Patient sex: M
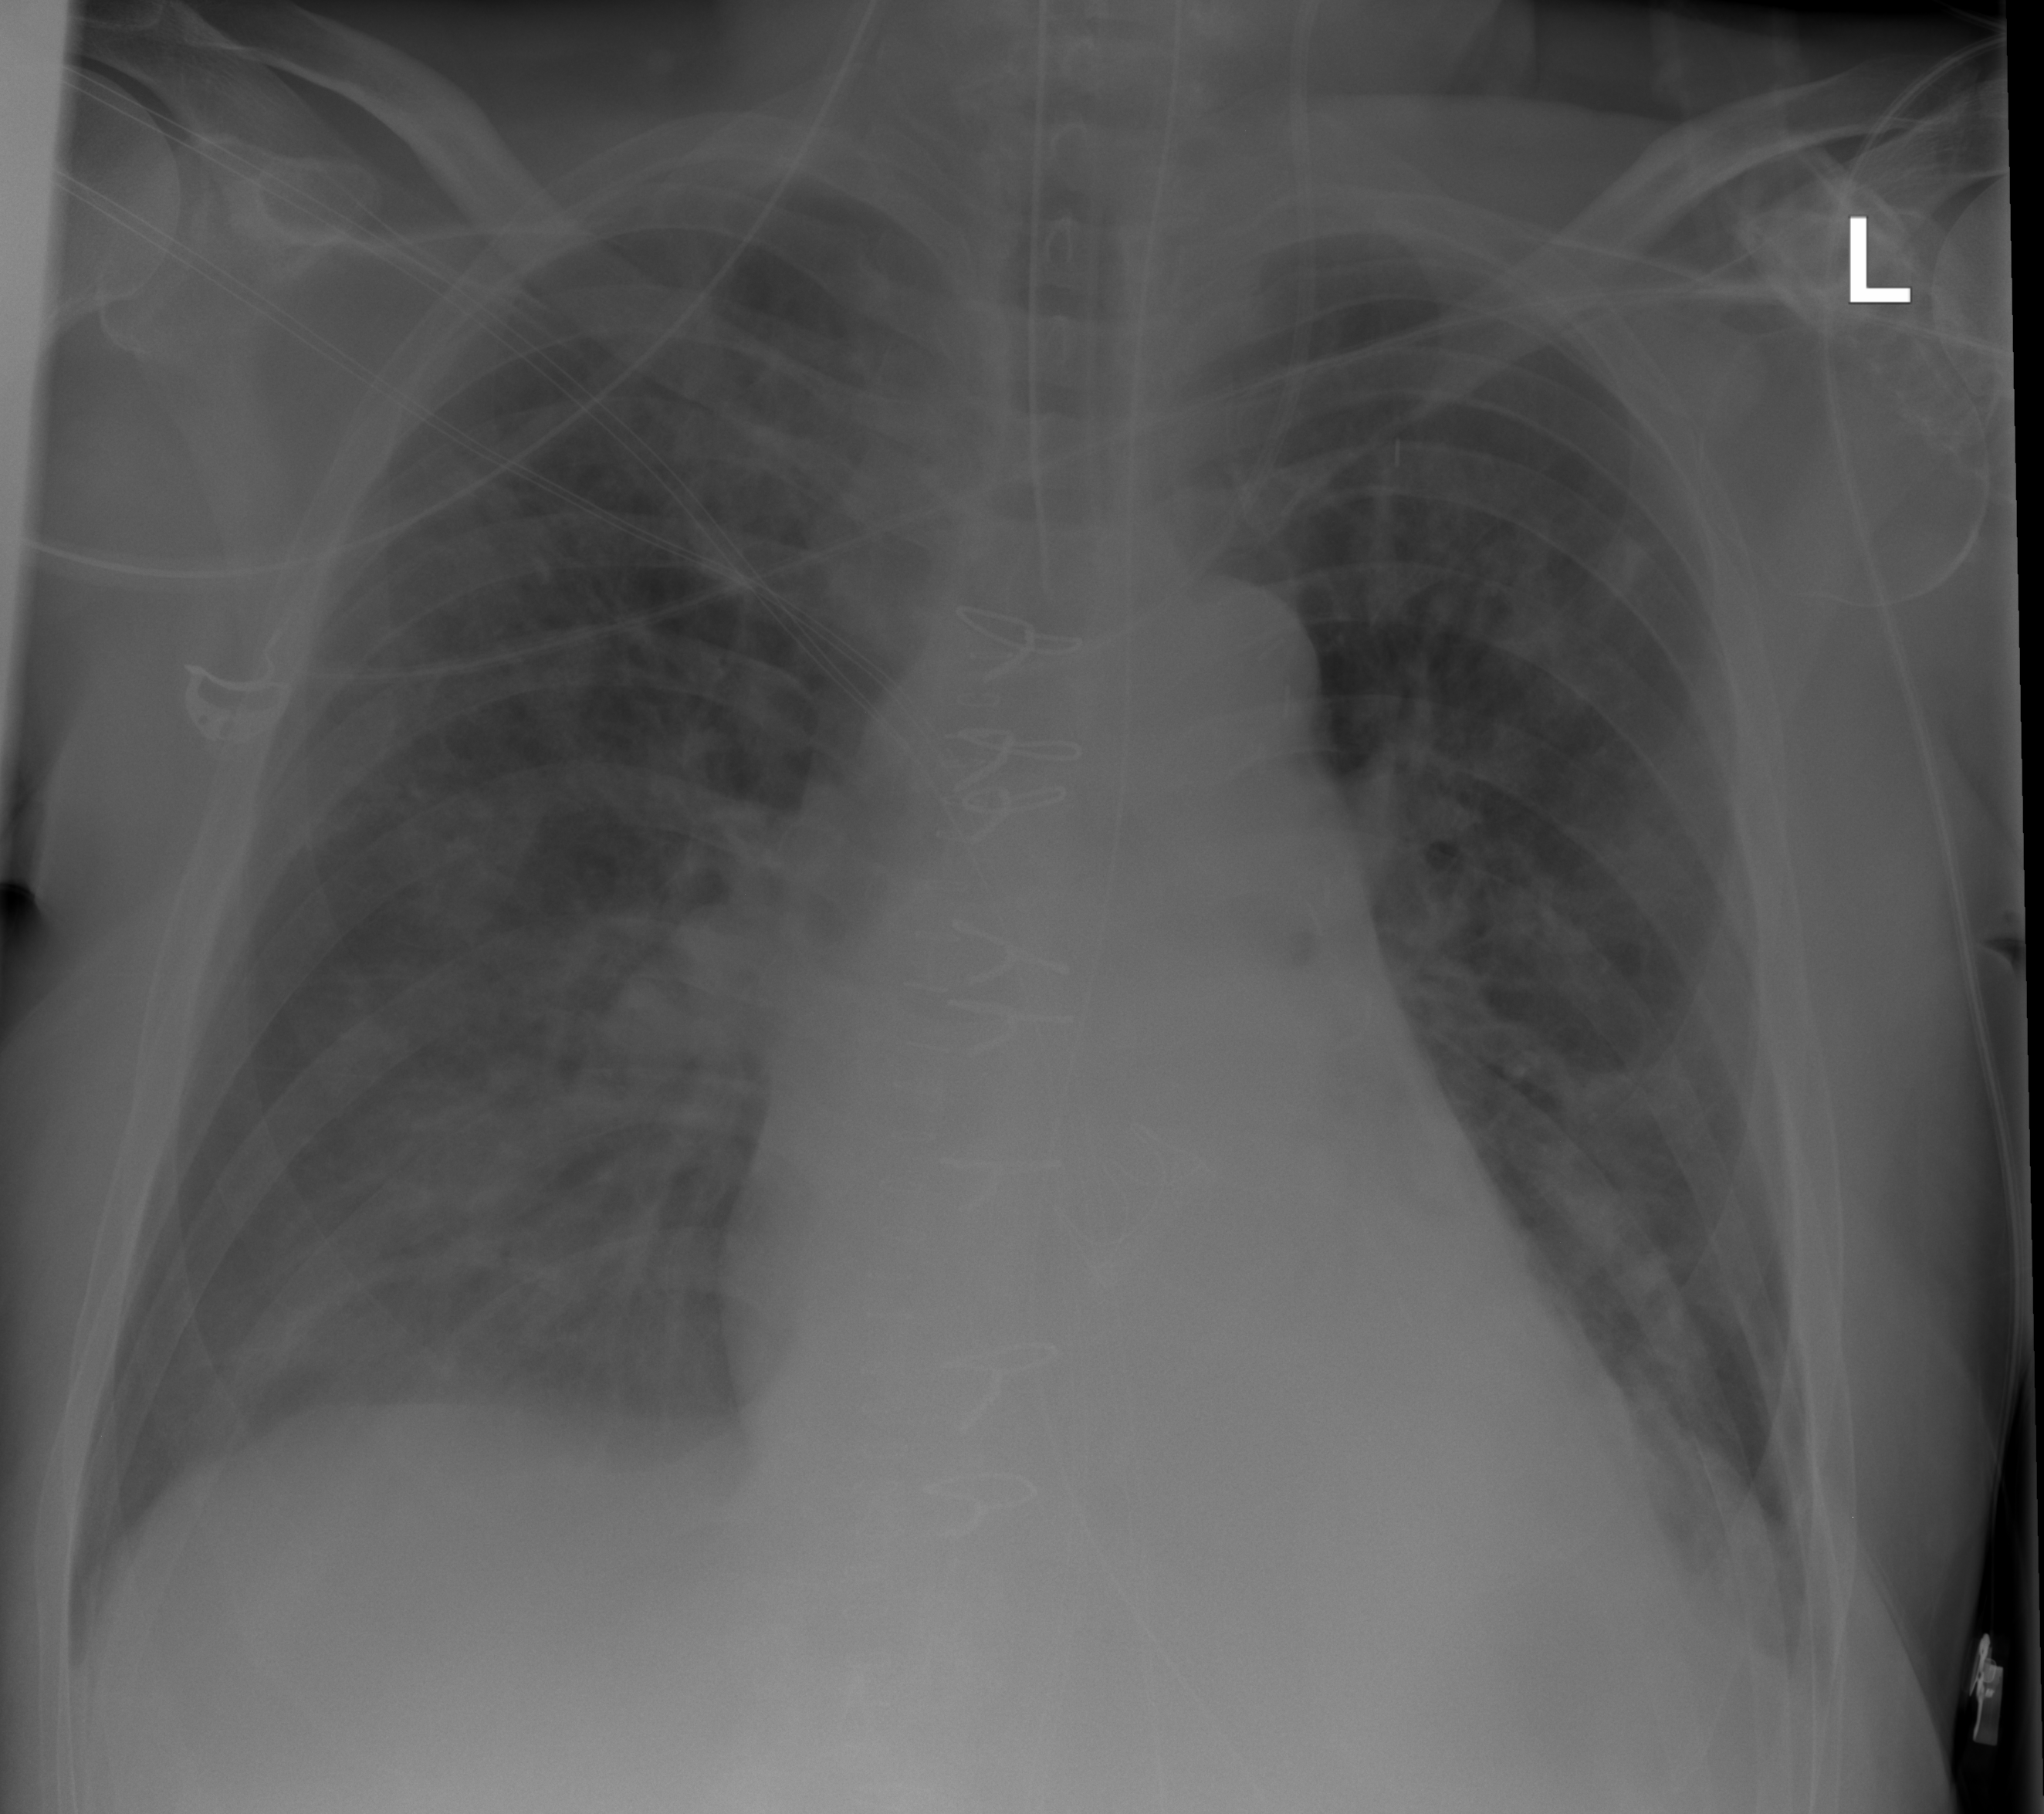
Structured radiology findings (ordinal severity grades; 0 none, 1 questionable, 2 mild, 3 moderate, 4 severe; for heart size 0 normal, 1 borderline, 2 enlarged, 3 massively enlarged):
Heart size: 2
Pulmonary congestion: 2
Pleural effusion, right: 0
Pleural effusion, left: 0
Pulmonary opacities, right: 2
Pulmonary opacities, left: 0
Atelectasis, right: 2
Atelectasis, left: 0